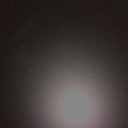
Screen state: off